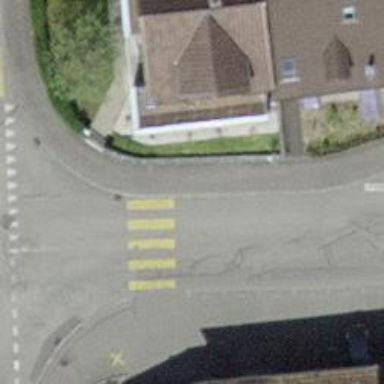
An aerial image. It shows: Zebra crossing on the road.